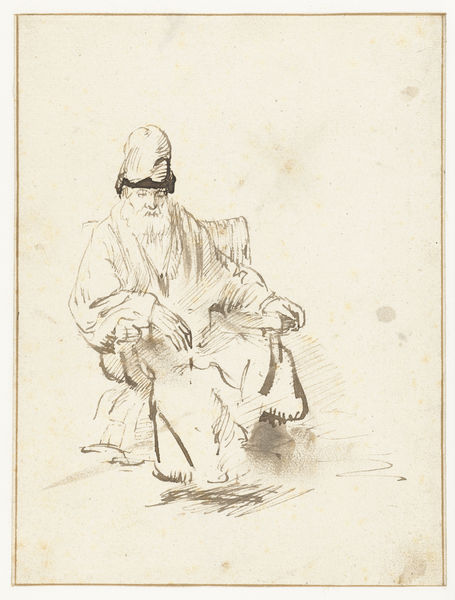
Titel: Zittende oude man met hoge muts
Künstler: Rembrandt Harmensz. van Rijn
Standort: Amsterdam
Institution: Rijksmuseum
Schlagwörter: chair, hands, hat, white, black, dress, face, hair, nose, old, portrait, robe, sitting, gown, print, brown, hand, man, eyes, night, drawing, paper, cap, elderly, illustration, line, sketch, beard, old man, pen, ink, pencil, finger, fingers, old age, dutch, oriental, chaire, sleepy, rembrandt, seventeenth century, fingure, easy chair, bare hands, sletch